Brain MRI, modality: ceT1
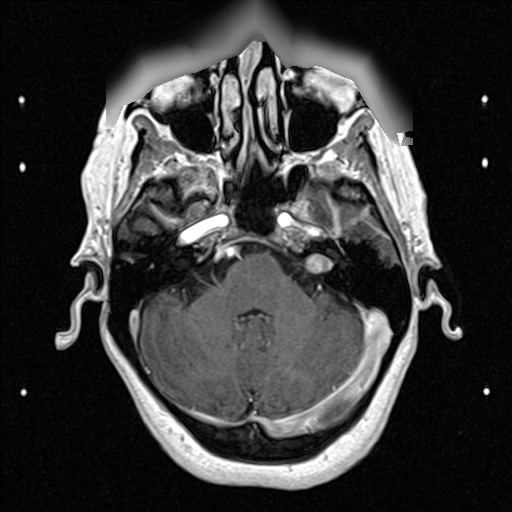